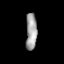
Tissue: prostate
Cell type: T cells
Senescence score: 0.8118
Nuclear area (px): 393
Mean DAPI intensity: 162.275